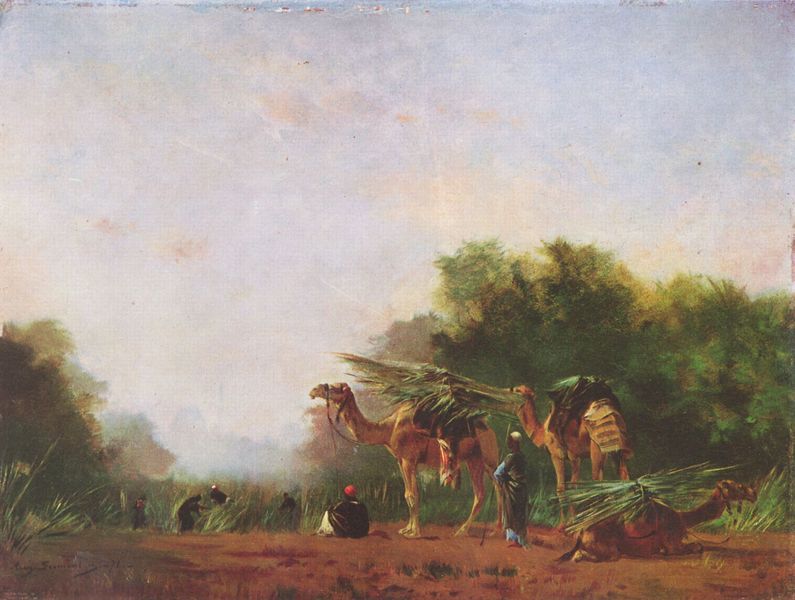
Titel: Araber
Künstler: Eugène Fromentin
Standort: Budapest
Institution: Szépmüvészeti Múzeum
Schlagwörter: baum, berg, blau, blätter, dunkel, gemälde, himmel, laub, mann, schatten, weiß, wolken, bäume, frauen, grün, landschaft, menschen, sand, sitzen, braun, frau, hell, hut, hüte, kleid, kleider, kopfbedeckungen, licht, männer, rücken, schwarz, türkis, gras, rot, tier, tiere, tuch, wiese, wolke, malerei, rock, kappe, kappen, mütze, mützen, mensch, stehen, tragen, öl, erde, feld, gräser, halme, horizont, morgen, natur, schilf, weite, busch, büsche, sonne, sträucher, boden, futter, gewand, mantel, stoff, tücher, decke, gewänder, pflanze, pflanzen, wald, arbeit, bauern, genre, beine, hufe, sattel, zaumzeug, zügel, kopfbedeckung, bein, ruhe, liegen, ruhen, röcke, arbeiten, ernte, gepäck, getreide, last, afrika, berge, farben, sonnenlicht, wüste, farbe, tag, pause, rast, arbeiter, beladen, figuren, gestreift, palme, ölfarbe, ölfarben, aufsicht, regen, karawane, oase, farbige, neger, schwarze, orient, orientalisch, heiss, mäntel, dattel, flecken, arabisch, schwarzer, landwirtschaft, bambus, palmen, indien, turban, hirte, hirten, datteln, rohr, ägypten, ware, lasten, matsch, kamel, palmblätter, decken, ernten, kamele, dromedar, karavane, farbiger, dattelbäume, kameltreiber, packen, nomaden, palmenblätter, dromedare, höcker, walfd, dattelbaum, palmenernte, palmwald, proent, zuckerrohr, him,me